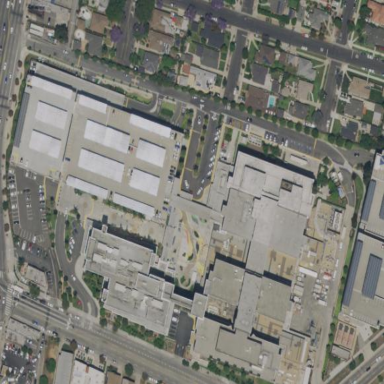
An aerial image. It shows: Hospital providing healthcare services.